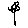
Label: flower